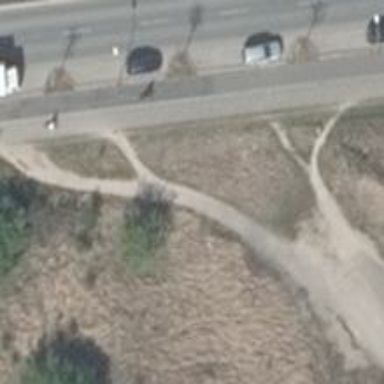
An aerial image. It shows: Sandy path.